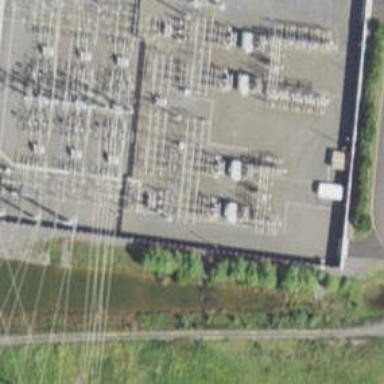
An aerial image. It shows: Switch for power supply.